【题型】填空题　【知识点】平面几何　【难度】easy
如图, 已知 $\angle AOC = 37^\circ 21'$, $CO$ 与 $DO$ 互相垂直, 那么 $\angle BOD = \underline{\quad }$。

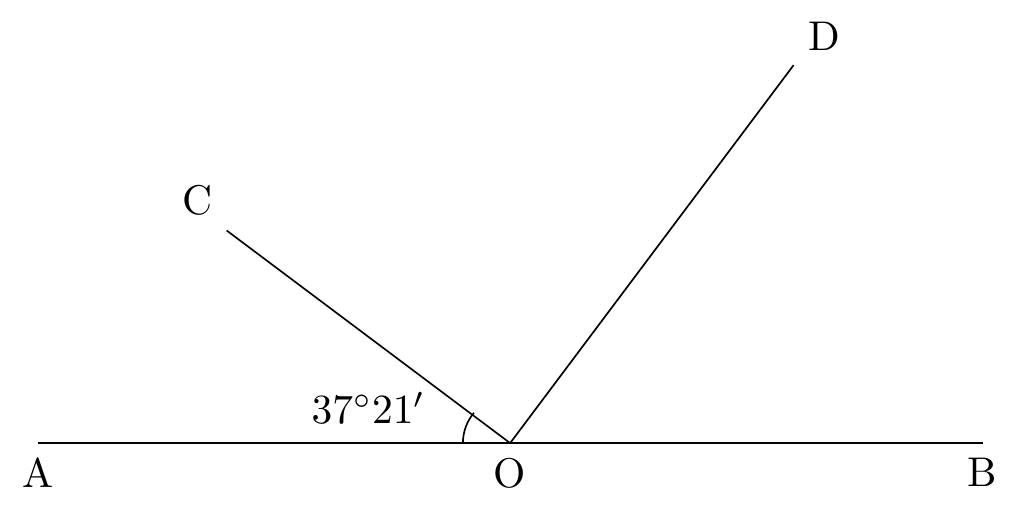
【解答】
解：$\because CO$ 与 $DO$ 互相垂直,

$\therefore \angle COD = 90^\circ$,

$\therefore \angle AOC + \angle BOD = 90^\circ$,

$\therefore \angle BOD = 90^\circ - \angle AOC = 90^\circ - 37^\circ 21' = 52^\circ 39'$。

故答案为：$52^\circ 39'$。